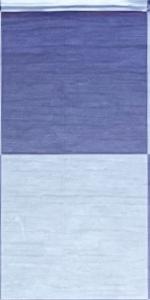
Label: Empty